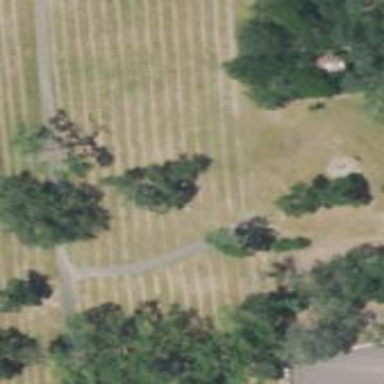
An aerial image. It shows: Sector within cemetery.